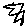
Label: zigzag